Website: lowes
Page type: billing-address
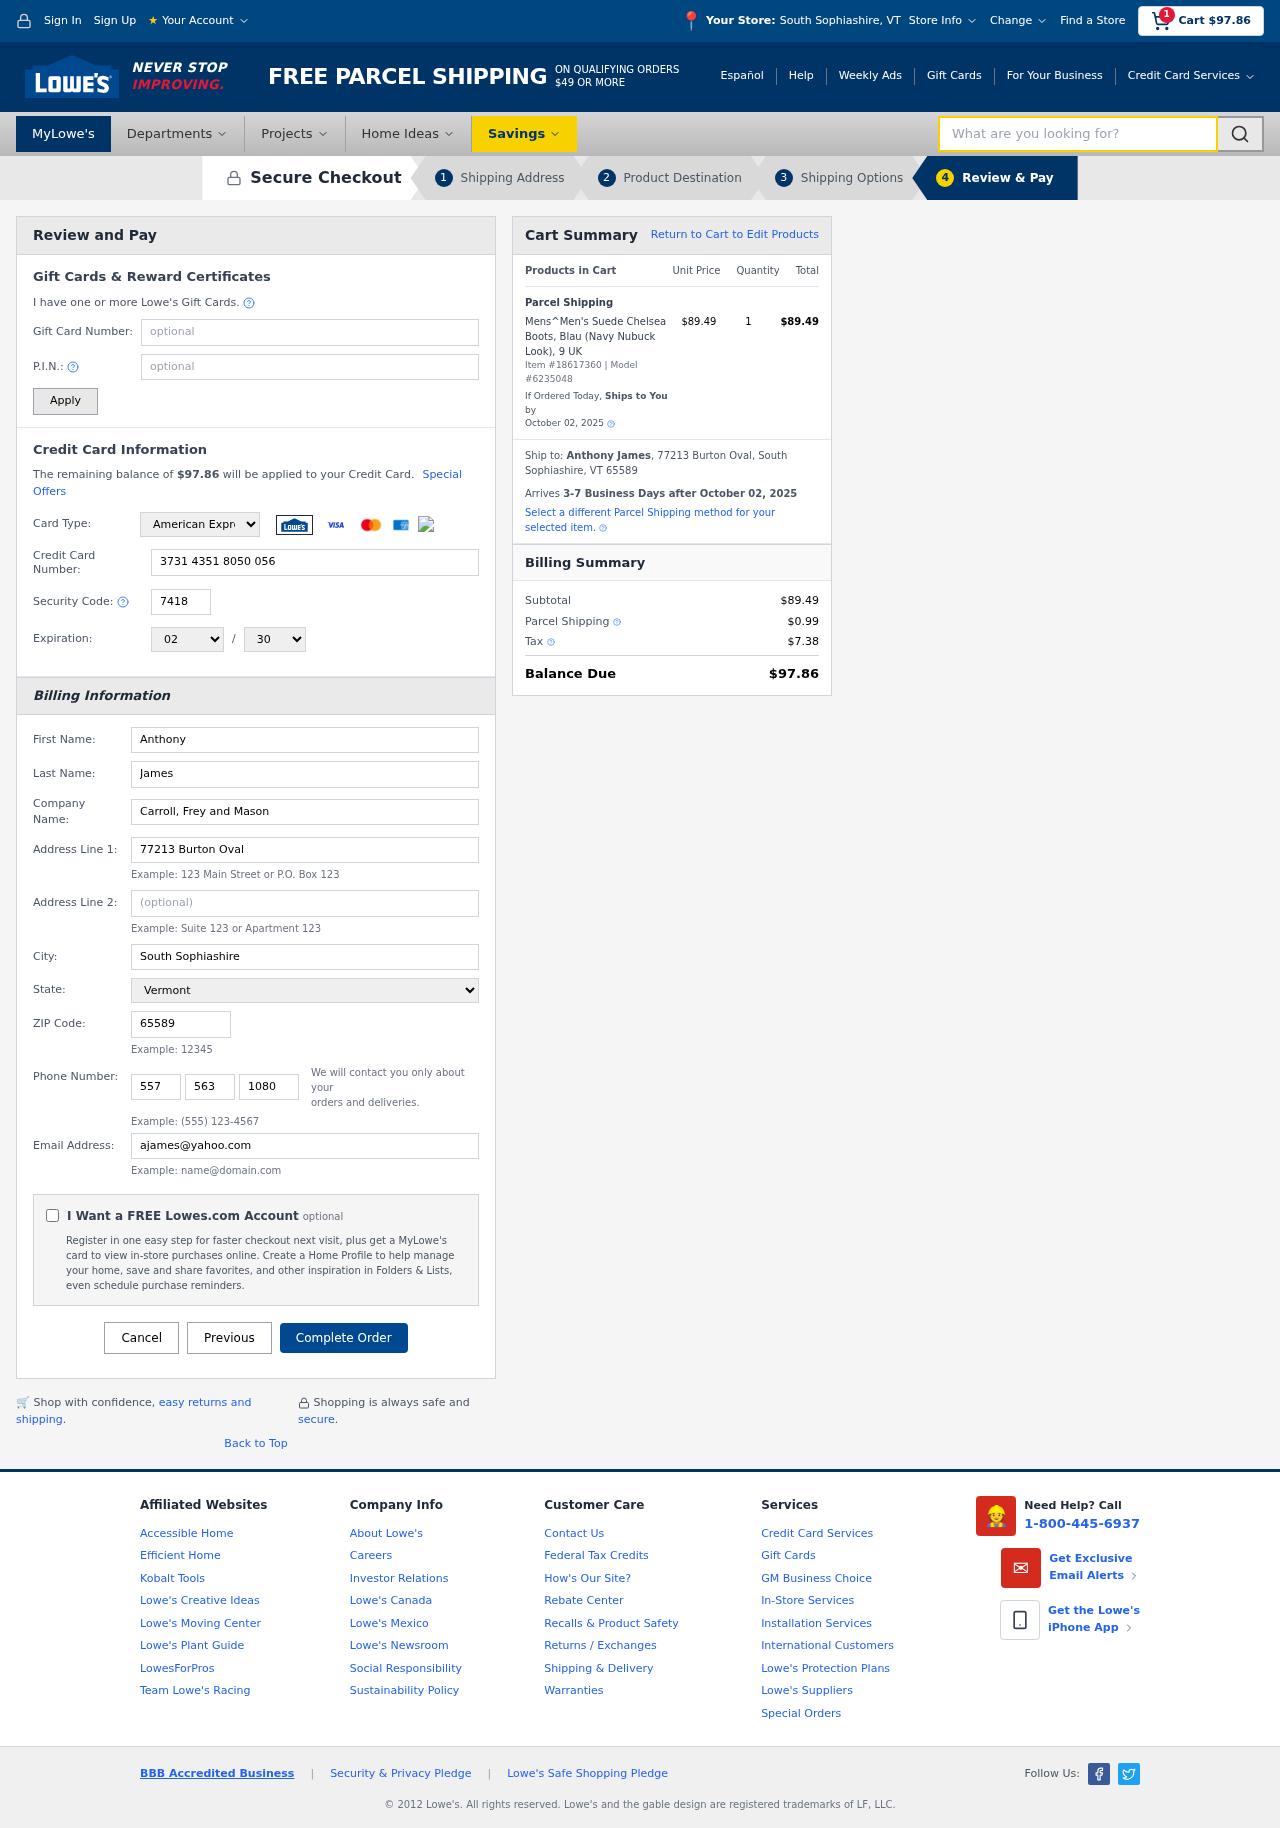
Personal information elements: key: PII_CARD_CVV
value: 7418
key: PII_CARD_EXPIRY_MONTH
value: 02
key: PII_CARD_EXPIRY_YEAR
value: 30
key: PII_CARD_NUMBER
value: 3731 4351 8050 056
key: PII_CARD_TYPE
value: American Express
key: PII_CITY
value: South Sophiashire
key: PII_CITY_STATE
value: South Sophiashire, VT
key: PII_COMPANY
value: Carroll, Frey and Mason
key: PII_EMAIL
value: ajames@yahoo.com
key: PII_FIRSTNAME
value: Anthony
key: PII_FULLNAME
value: Anthony James
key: PII_LASTNAME
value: James
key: PII_PHONE_AREA
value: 557
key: PII_PHONE_PREFIX
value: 563
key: PII_PHONE_SUFFIX
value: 1080
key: PII_POSTCODE
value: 65589
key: PII_STATE
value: Vermont
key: PII_STREET
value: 77213 Burton Oval
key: PII_CITY_STATE_ZIP
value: South Sophiashire, VT 65589
Product elements: key: PRODUCT1_NAME
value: Mens^Men's Suede Chelsea Boots, Blau (Navy Nubuck Look), 9 UK
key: PRODUCT1_PRICE
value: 89.49
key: PRODUCT1_QUANTITY
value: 1
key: PRODUCT_ITEM_NUMBER
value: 18617360
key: PRODUCT_MODEL_NUMBER
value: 6235048
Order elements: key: ORDER_SUBTOTAL
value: $97.86
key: ORDER_TOTAL
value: $97.86
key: ORDER_SHIPPING_DATE
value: October 02, 2025
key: ORDER_SUBTOTAL
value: $89.49
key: ORDER_DELIVERY_DATE
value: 3-7 Business Days after October 02, 2025
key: ORDER_SHIPPING_DATE2
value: October 02, 2025
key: ORDER_SUBTOTAL2
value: $89.49
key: ORDER_SHIPPING_COST
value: $0.99
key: ORDER_TAX
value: $7.38
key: ORDER_TOTAL2
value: $97.86
Search elements: key: HEADER_SEARCH
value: What are you looking for?